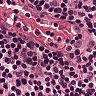
Metastatic tissue present: no